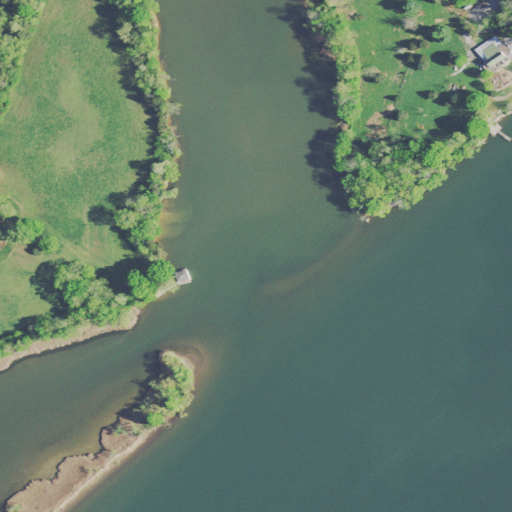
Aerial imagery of valley in Tennessee named Robinson Hollow containing open water, pasture, deciduous forest, herbaceous wetlands, mixed forest, open development, grassland, and low intensity development